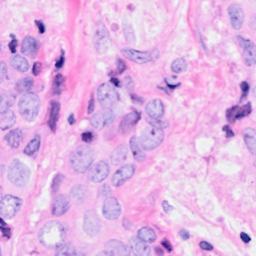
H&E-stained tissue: Breast